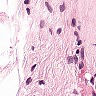
Metastatic tissue present: no